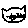
Label: cat